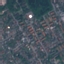
Label: Residential